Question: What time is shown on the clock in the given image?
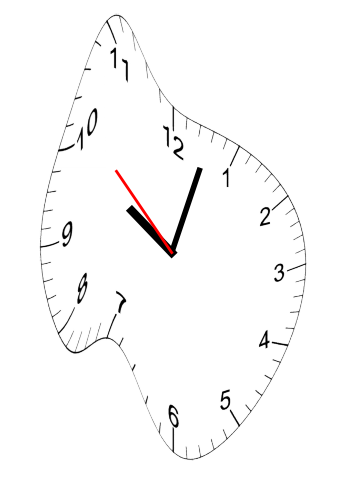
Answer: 10:02:52